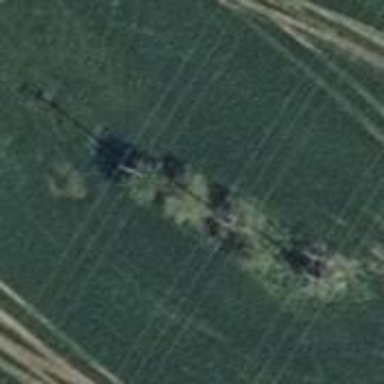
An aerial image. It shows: Power pole.